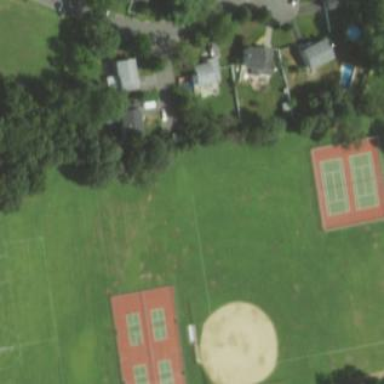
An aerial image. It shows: Baseball pitch for leisure land activities.